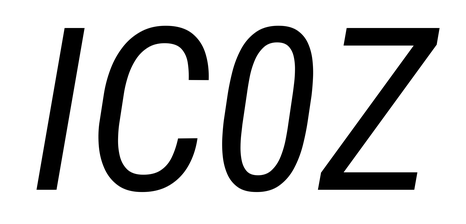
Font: Roboto-Italic_Condensed_Italic